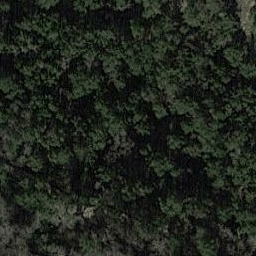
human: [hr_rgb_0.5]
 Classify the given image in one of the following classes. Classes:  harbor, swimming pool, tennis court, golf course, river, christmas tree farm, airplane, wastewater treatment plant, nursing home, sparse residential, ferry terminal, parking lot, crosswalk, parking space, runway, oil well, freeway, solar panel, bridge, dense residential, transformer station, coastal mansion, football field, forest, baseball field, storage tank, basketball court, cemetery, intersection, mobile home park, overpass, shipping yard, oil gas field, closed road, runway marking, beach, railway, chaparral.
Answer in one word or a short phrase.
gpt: forest